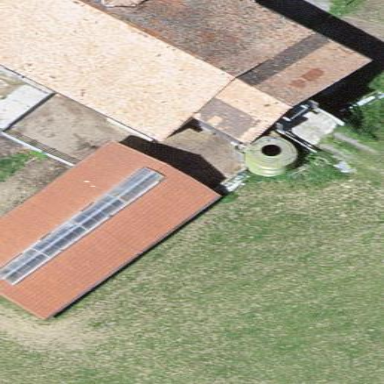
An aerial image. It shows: Farm building.